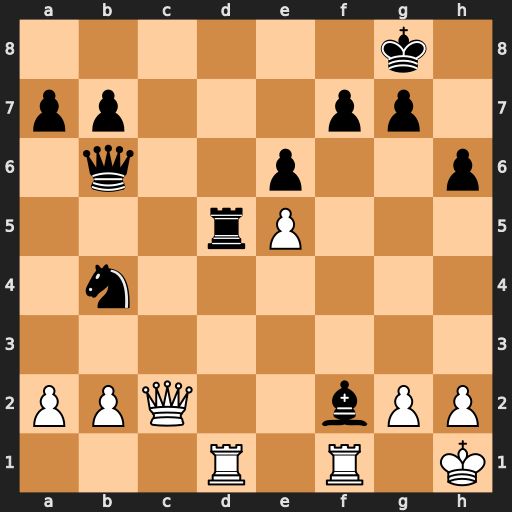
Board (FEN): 6k1/pp3pp1/1q2p2p/3rP3/1n6/8/PPQ2bPP/3R1R1K
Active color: w
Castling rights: -
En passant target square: -
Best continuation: Qc8+ Kh7 Rxd5 Nxd5 Qc2+